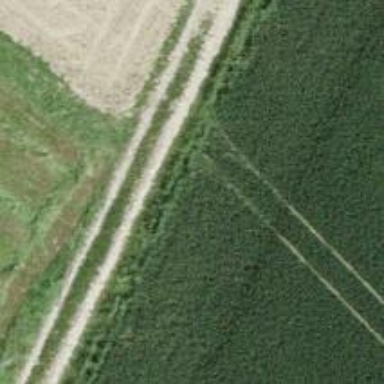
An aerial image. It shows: Unpaved track with grade2 tracktype.